Question: Namespace 'Microsoft.Phone.Tasks' is not available in XAML page code behind file of my Windows Phone application. Please see the screenshot.

In the properties windows of the project I see:
'''
Target: Windows Phone 8.1
'''
Am I missing an assembly reference or something?
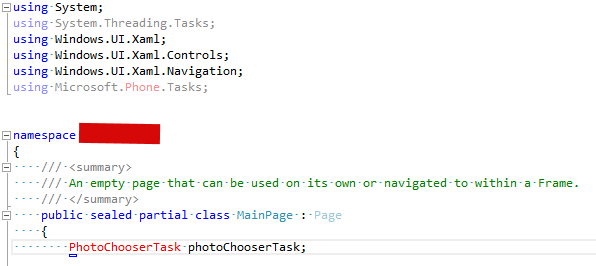
Answer: Windows Phone 8.1 XAML apps don't have Microsoft.Phone.Tasks namespace to make common UI framework with windows Runtime APIs. Still you can code up a few tasks by using Windows.ApplicationModel namespace. As you havent claried which task you want to use, so here's the link to the whole MSDN article. <URL>